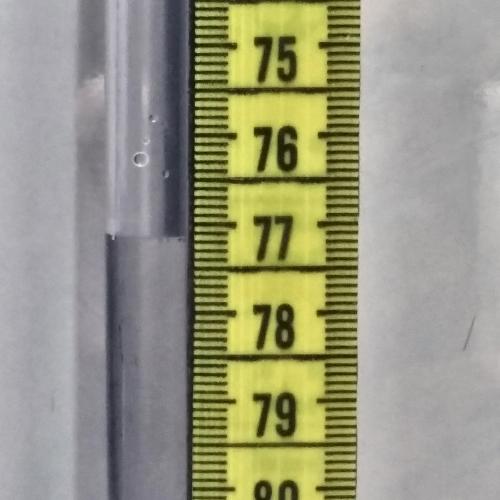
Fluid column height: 77.2 cm